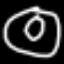
Label: donut